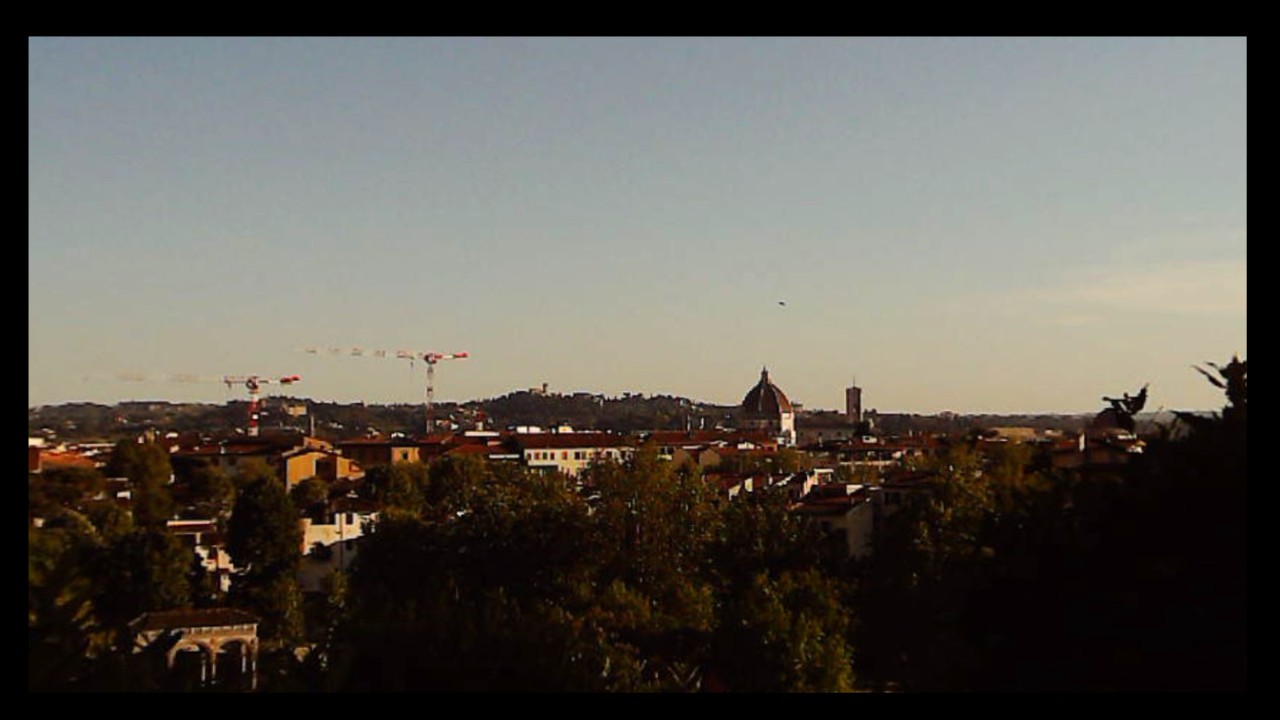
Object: Betafpv air75